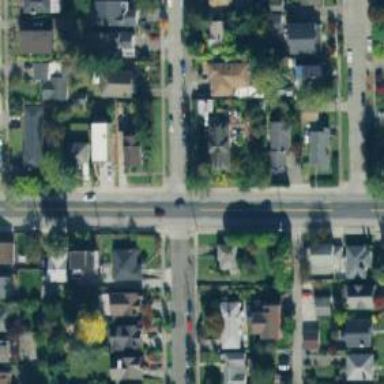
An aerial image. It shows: Residential road with separate sidewalk.